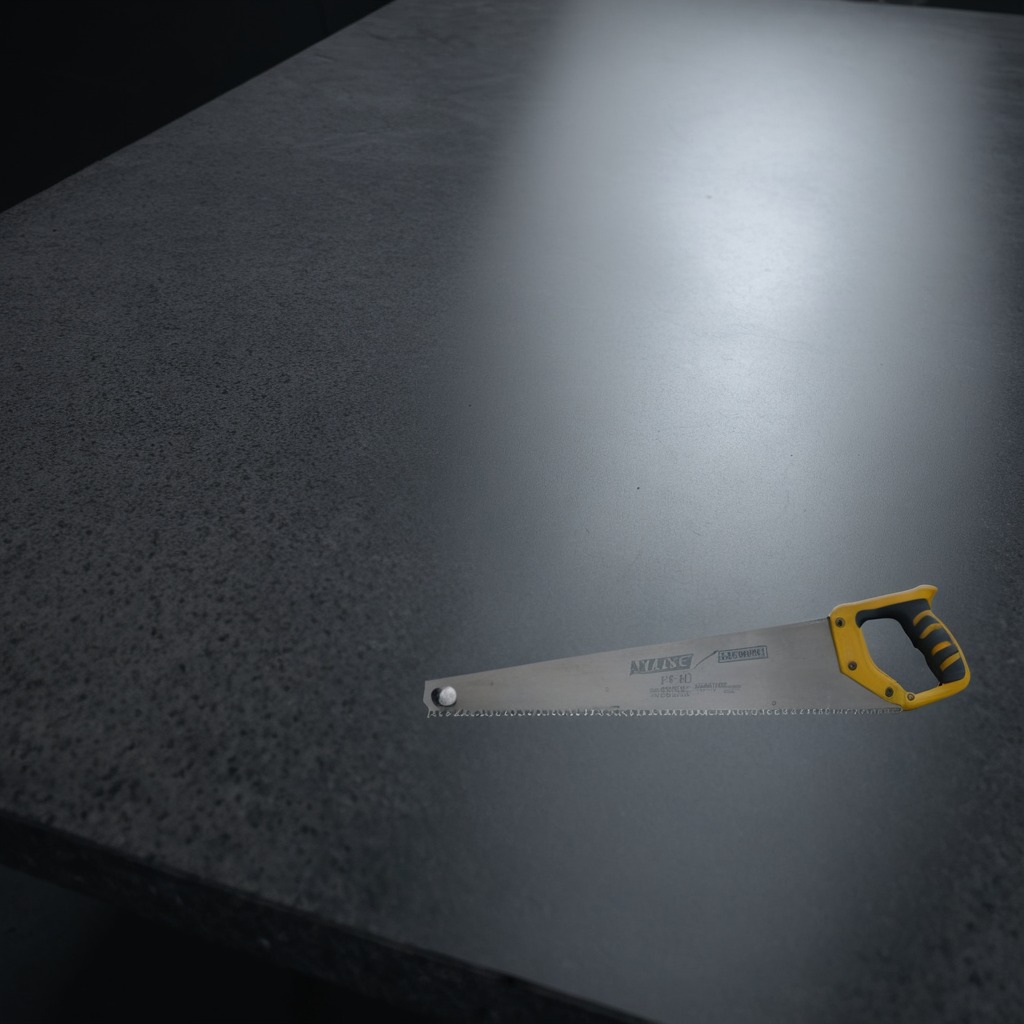
A handheld metal saw is lying on the clean granite table inside a workshop at night dim ambient light soft shadows worn but